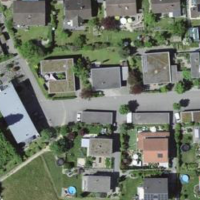
EUNIS habitat code: 54
Species observed at this site:
Ilex aquifolium